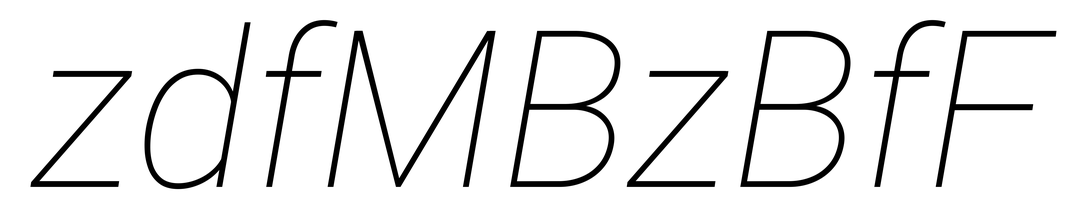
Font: Roboto-Italic_Thin_Italic